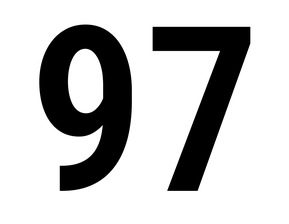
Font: Roboto_Condensed_SemiBold